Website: slack
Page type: payment
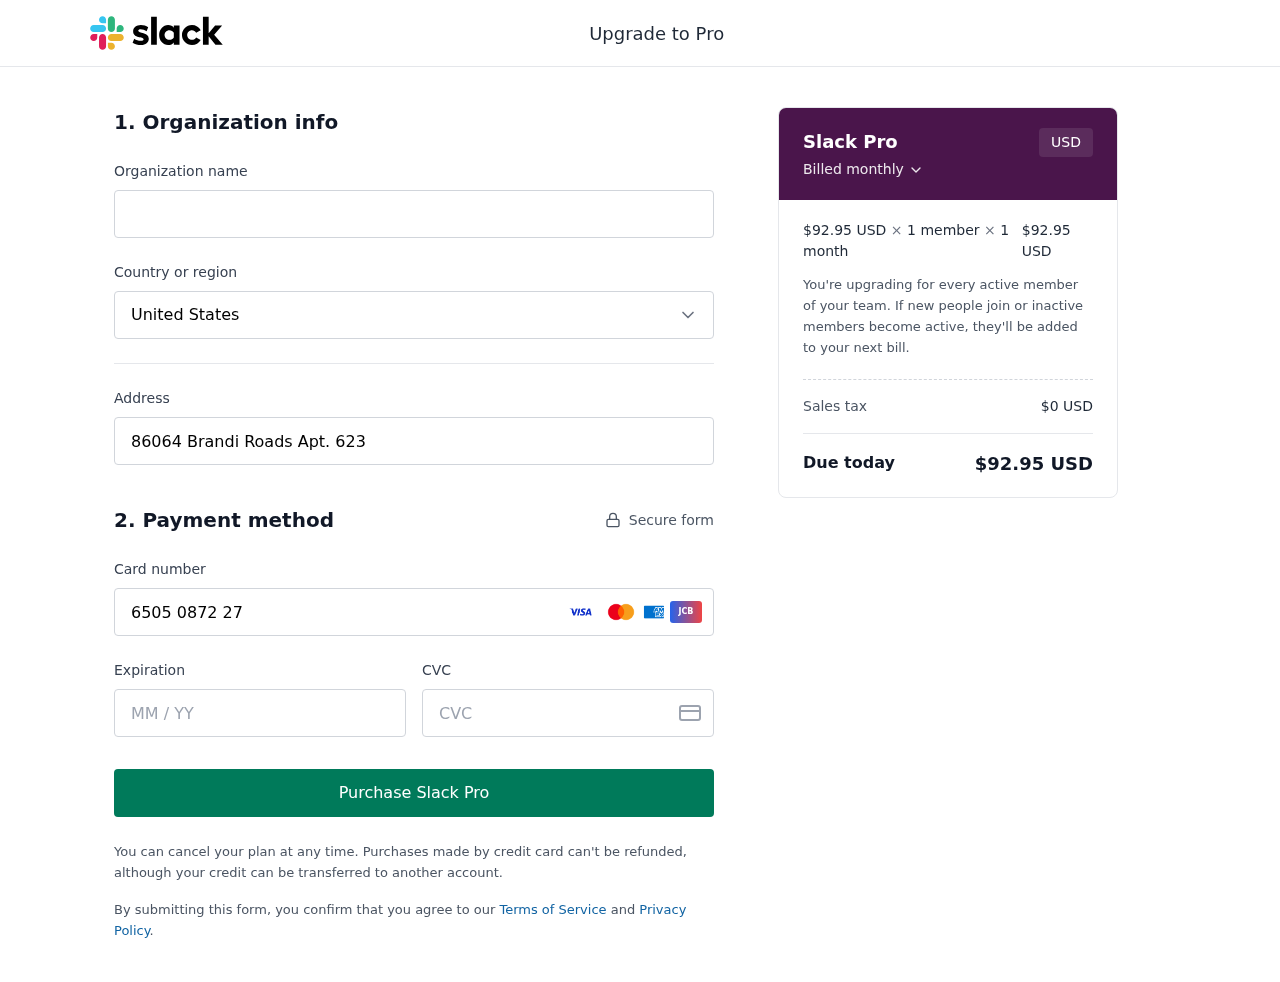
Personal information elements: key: PII_CARD_CVV
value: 510
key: PII_CARD_EXPIRY
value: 04/27
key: PII_CARD_NUMBER
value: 6505 0872 2745 3382
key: PII_COUNTRY
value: United States
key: PII_STREET
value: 86064 Brandi Roads Apt. 623
Product elements: key: PRODUCT1_PRICE
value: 92.95
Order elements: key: ORDER_SUBTOTAL
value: $92.95 USD
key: ORDER_TAX
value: $0 USD
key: ORDER_TOTAL
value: $92.95 USD